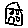
Label: house